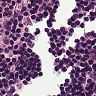
Metastatic tissue present: no